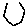
Label: hexagon